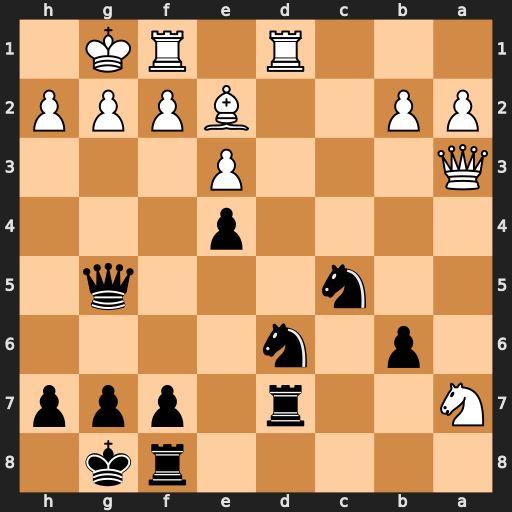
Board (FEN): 5rk1/N2r1ppp/1p1n4/2n3q1/4p3/Q3P3/PP2BPPP/3R1RK1
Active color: b
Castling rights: -
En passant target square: -
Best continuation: Ra8 Qb4 Raxa7